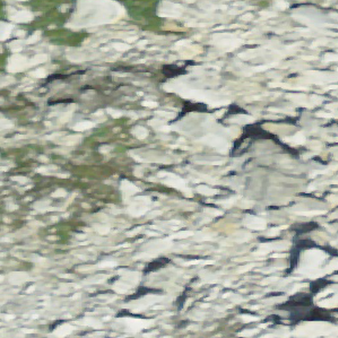
Label: bouldering_area